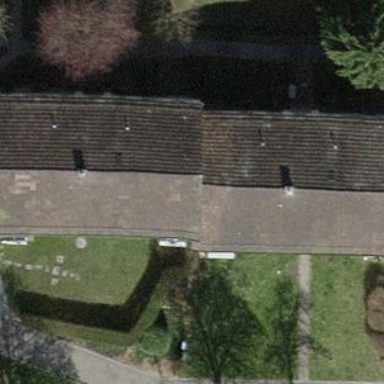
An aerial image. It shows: Building with tile roof.